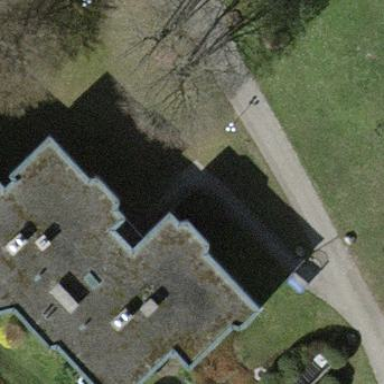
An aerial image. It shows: Flat-roofed building.